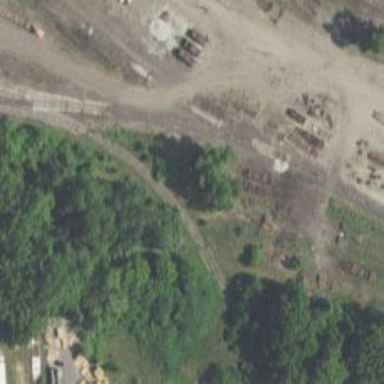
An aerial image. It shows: Railway spur service.